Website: bh-photo
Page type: review-order
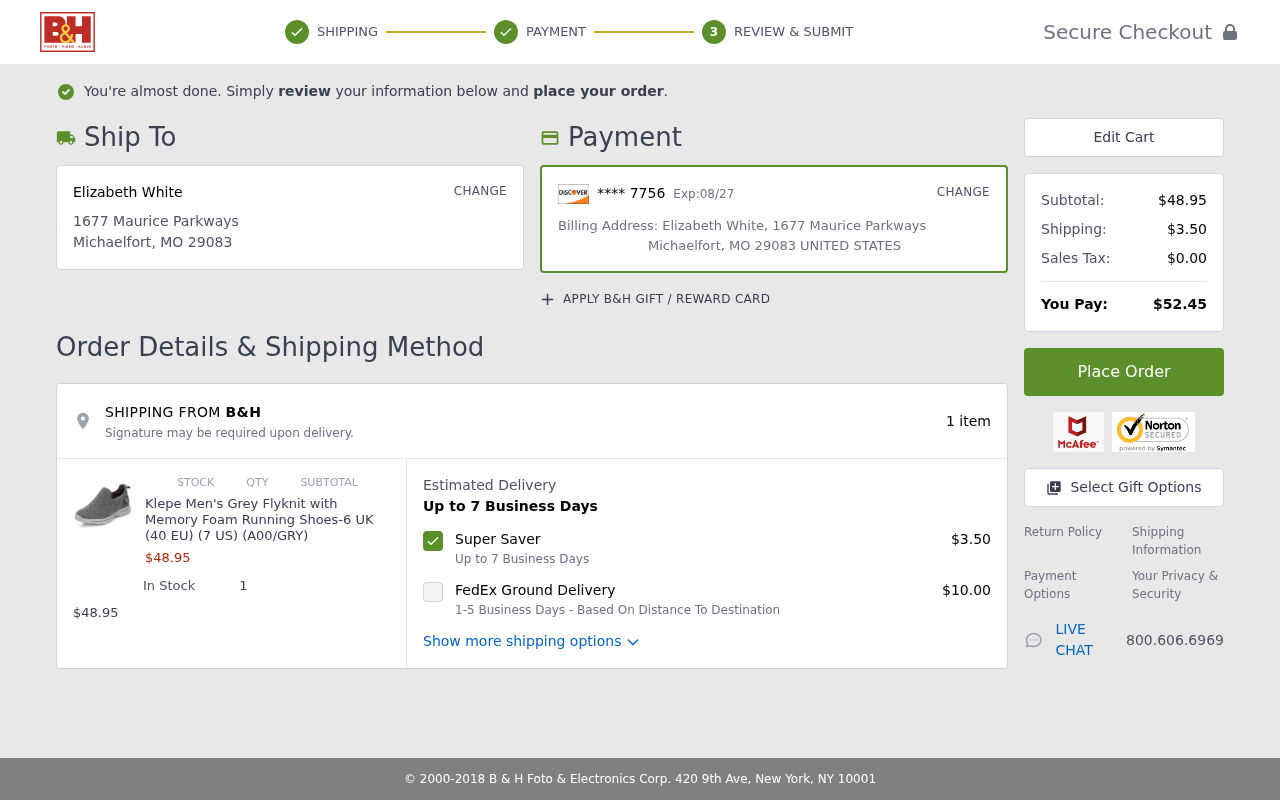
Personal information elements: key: PII_CARD_EXPIRY
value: Exp:08/27
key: PII_CARD_LAST4
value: **** 7756
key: PII_CITY_STATE_ZIP
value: Michaelfort, MO 29083
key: PII_COUNTRY
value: UNITED STATES
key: PII_FULLNAME
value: Elizabeth White
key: PII_FULLNAME2
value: Elizabeth White
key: PII_STREET
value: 1677 Maurice Parkways
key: PII_CITY
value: Michaelfort
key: PII_POSTCODE
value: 29083
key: PII_STATE_ABBR
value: MO
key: PII_POSTCODE_FULL
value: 29083
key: PII_CITY_STATE
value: Michaelfort, MO
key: PII_POSTCODE_NUMERIC
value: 29083
Product elements: key: PRODUCT1_NAME
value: Klepe Men's Grey Flyknit with Memory Foam Running Shoes-6 UK (40 EU) (7 US) (A00/GRY)
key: PRODUCT1_PRICE
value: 48.95
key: PRODUCT1_QUANTITY
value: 1
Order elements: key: ORDER_NUM_ITEMS
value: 1 item
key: ORDER_SUBTOTAL
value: $48.95
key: ORDER_SHIPPING_COST
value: $3.50
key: ORDER_SHIPPING_ALT
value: $10.00
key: ORDER_SUBTOTAL2
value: $48.95
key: ORDER_SHIPPING_COST2
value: $3.50
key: ORDER_TAX
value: $0.00
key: ORDER_TOTAL
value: $52.45